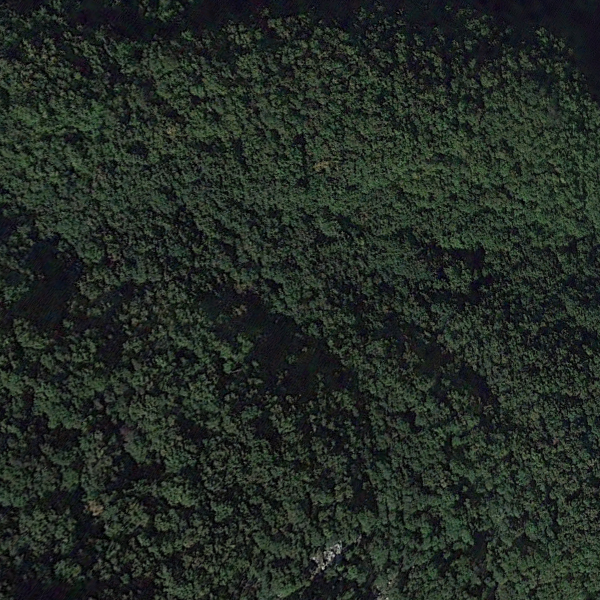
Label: Forest